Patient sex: F
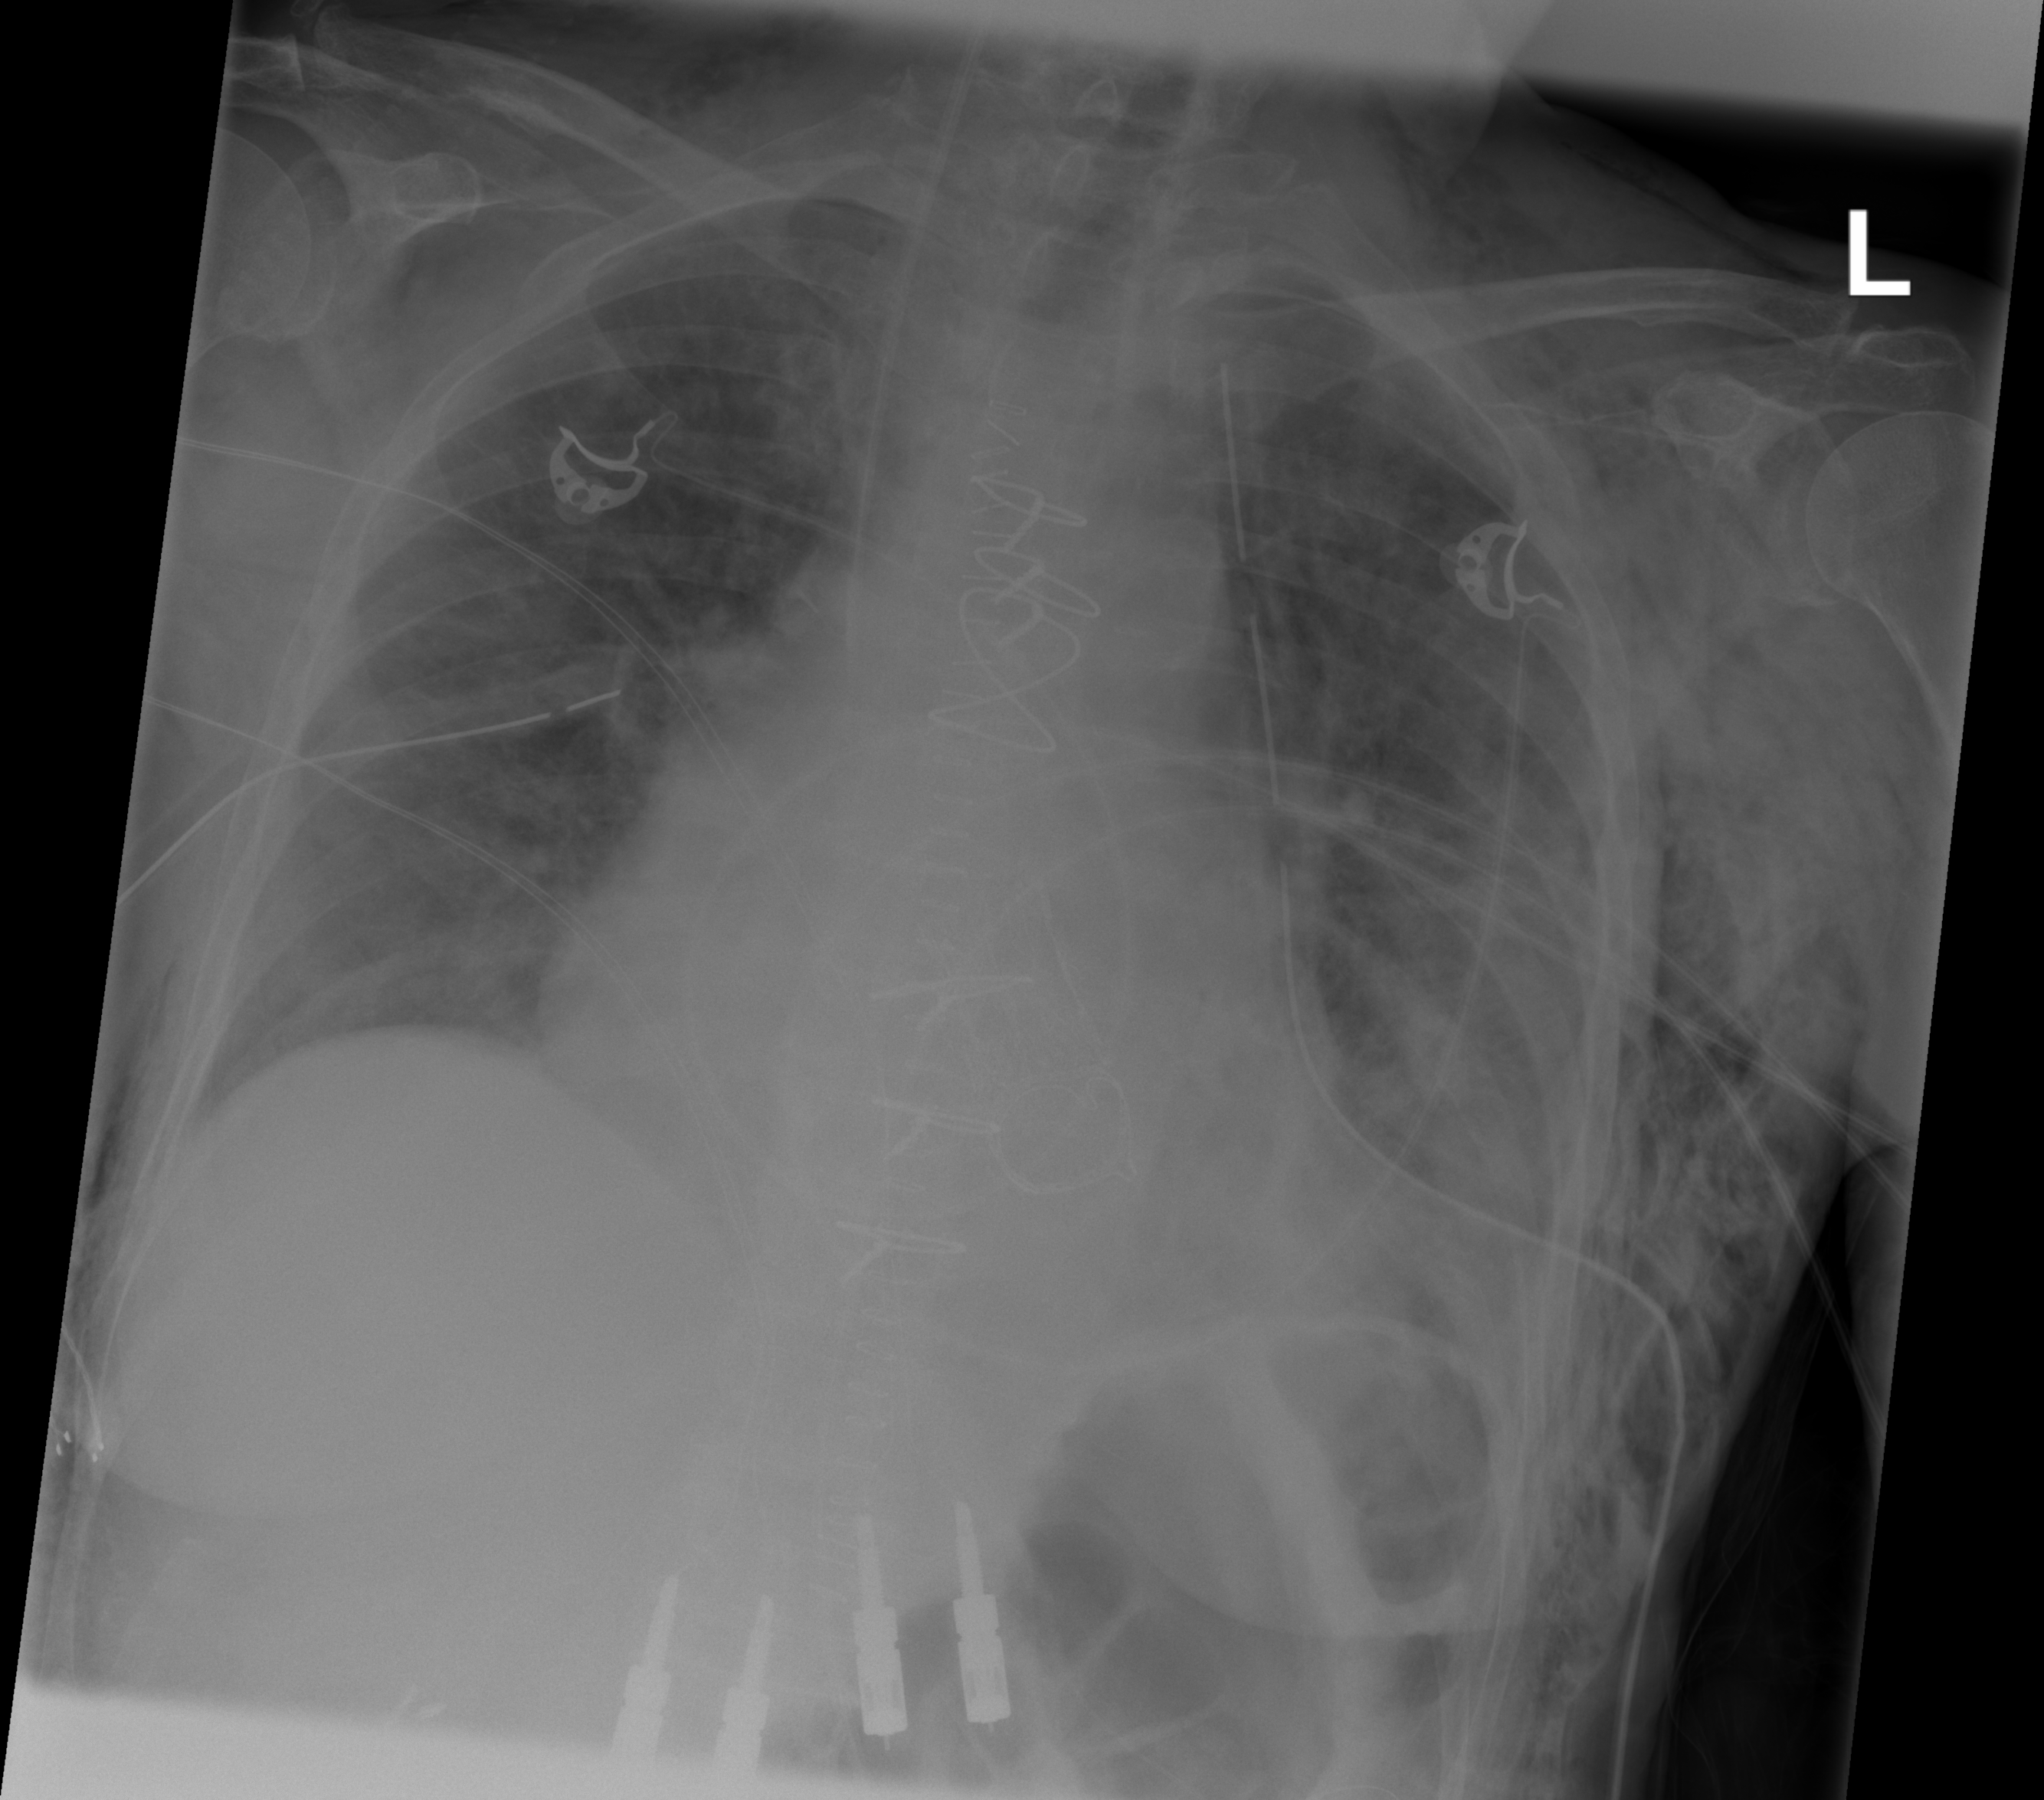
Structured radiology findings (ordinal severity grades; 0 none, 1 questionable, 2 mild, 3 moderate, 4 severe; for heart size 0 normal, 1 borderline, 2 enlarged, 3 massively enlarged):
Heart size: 2
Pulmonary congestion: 0
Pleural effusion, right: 0
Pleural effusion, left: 2
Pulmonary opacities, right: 0
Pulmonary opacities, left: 0
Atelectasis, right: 0
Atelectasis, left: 2